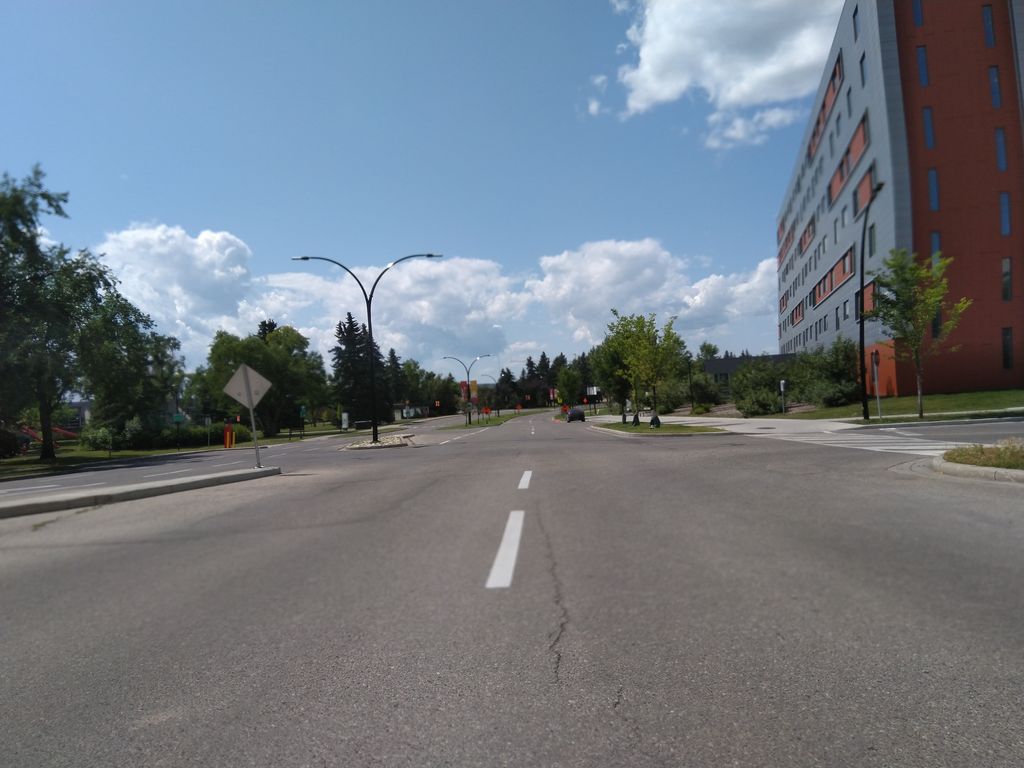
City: calgary